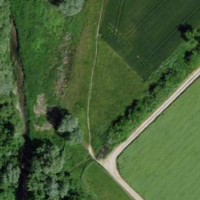
EUNIS habitat code: 23
Species observed at this site:
Briza media
Euphorbia cyparissias
Anemone ranunculoides
Epilobium hirsutum
Equisetum arvense
Melilotus albus
Prunus spinosa
Adoxa moschatellina